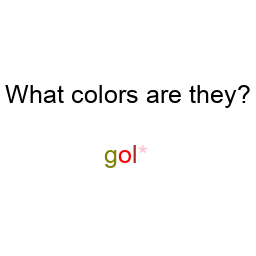
Color: olive, red, brown, pink
Color name shown: gold
Background color: white
Question text color: black